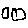
Label: square